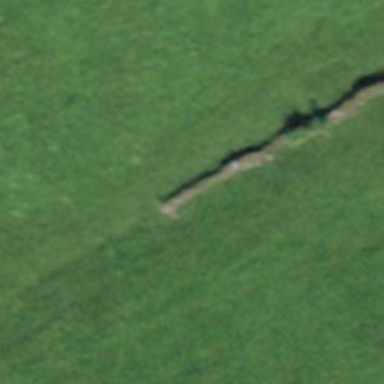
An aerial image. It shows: Dry stone wall barrier.